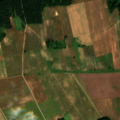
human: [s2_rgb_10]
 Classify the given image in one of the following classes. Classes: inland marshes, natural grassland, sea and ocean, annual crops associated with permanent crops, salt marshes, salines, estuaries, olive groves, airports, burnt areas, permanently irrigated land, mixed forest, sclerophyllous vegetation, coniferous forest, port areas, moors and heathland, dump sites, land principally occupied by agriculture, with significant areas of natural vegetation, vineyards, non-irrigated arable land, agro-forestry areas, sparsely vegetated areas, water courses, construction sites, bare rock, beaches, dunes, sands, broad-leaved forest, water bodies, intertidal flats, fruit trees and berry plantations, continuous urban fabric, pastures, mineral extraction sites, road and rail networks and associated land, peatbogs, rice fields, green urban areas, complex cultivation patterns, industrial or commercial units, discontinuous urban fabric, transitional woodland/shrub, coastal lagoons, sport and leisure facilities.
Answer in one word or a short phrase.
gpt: non-irrigated arable land, mixed forest